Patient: sex M, age 75
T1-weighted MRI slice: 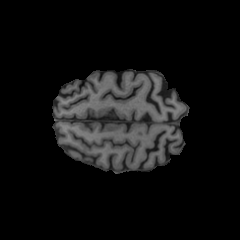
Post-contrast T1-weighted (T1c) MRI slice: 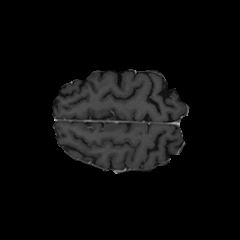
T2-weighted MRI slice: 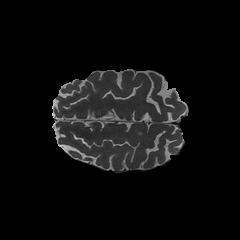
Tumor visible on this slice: no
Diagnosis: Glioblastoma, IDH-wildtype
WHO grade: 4